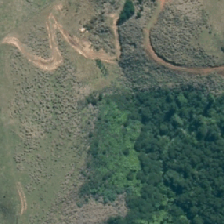
Land cover: grose_broom